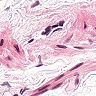
Metastatic tissue present: no